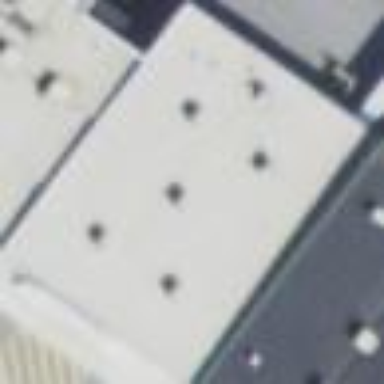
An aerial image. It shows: Building with furniture shop.